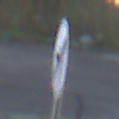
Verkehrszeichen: EndeVerbotUeberholenEinspurigeFahrzeuge
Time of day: Midday
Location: Roofed (Underpass)
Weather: Clear
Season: NotSpecified
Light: Natural